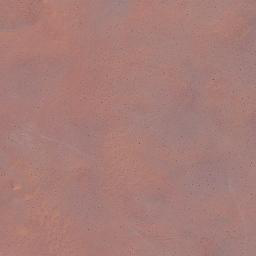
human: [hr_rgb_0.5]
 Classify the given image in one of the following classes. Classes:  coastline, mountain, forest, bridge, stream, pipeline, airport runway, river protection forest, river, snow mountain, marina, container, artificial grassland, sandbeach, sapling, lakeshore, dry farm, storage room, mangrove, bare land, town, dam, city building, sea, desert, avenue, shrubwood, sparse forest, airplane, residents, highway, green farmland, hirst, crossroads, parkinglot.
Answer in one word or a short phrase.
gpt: desert